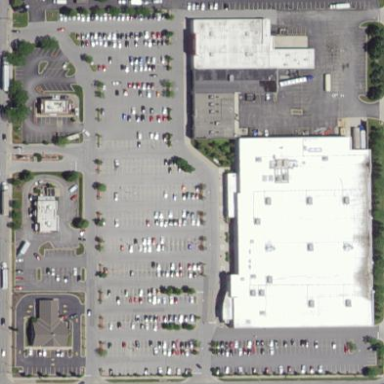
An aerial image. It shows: Retail area.